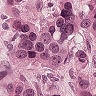
Metastatic tissue present: yes